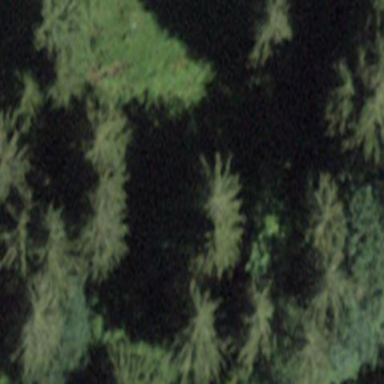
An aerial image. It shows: Forest area.